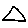
Label: triangle